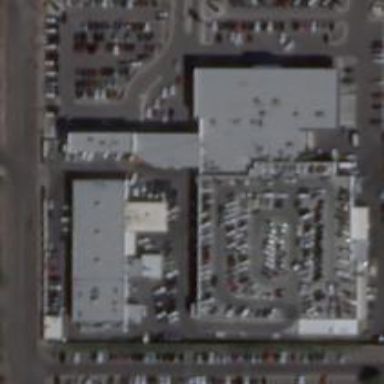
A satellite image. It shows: Building that houses car shop.